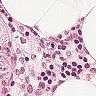
Metastatic tissue present: no